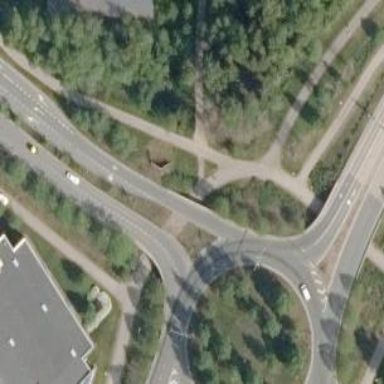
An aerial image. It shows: Asphalt cycleway.